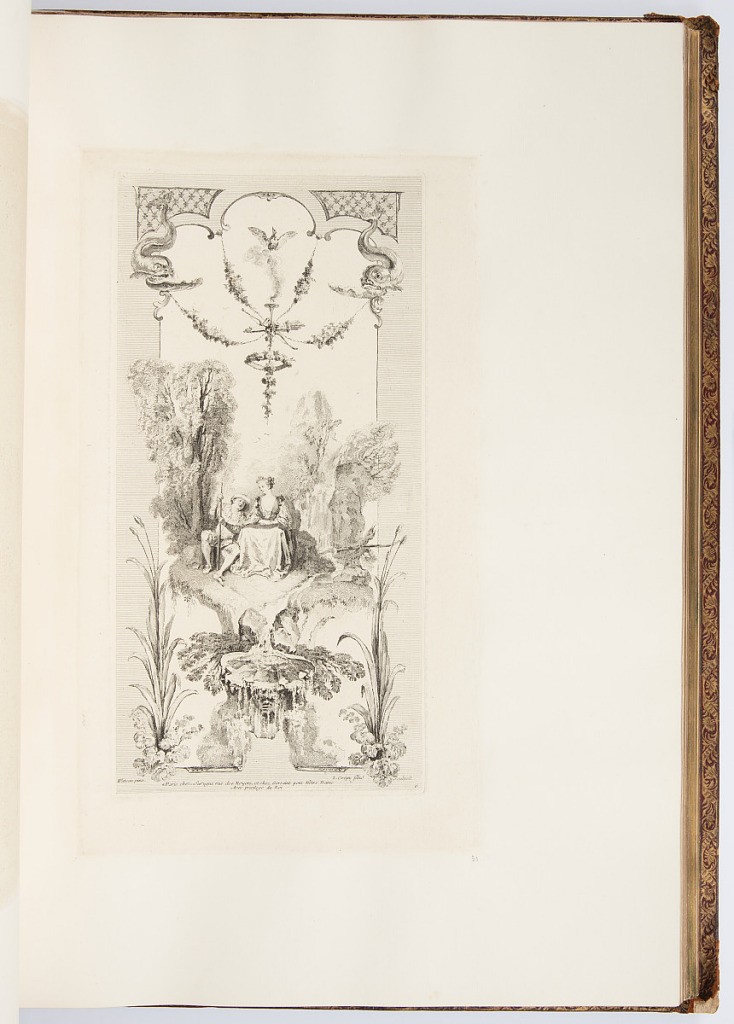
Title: Design for a Fan Leaf
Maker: Antoine Watteau, French, 1684–1721
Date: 1723-1735
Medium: Etching on laid paper
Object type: Bound print
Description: Sheet of arabesque ornament for a fan leaf. The design features two Commedia dell'arte figures seated in a landscape below garlands held up by dolphins. Other decorative motifs of the design include a fountain, reeds, and lozenges. The plate is signed and numbered.